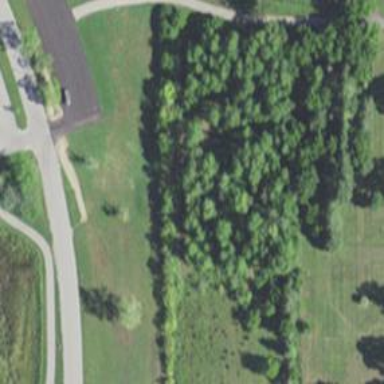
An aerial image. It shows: Disc golf hole.